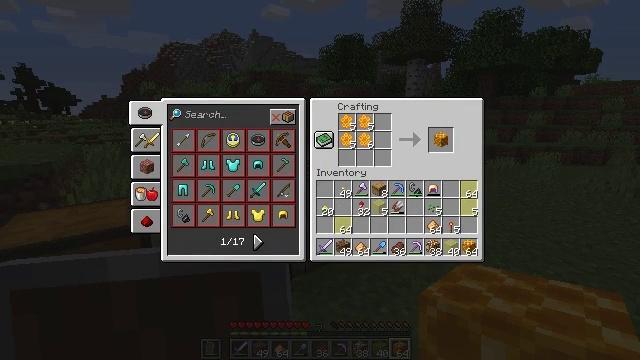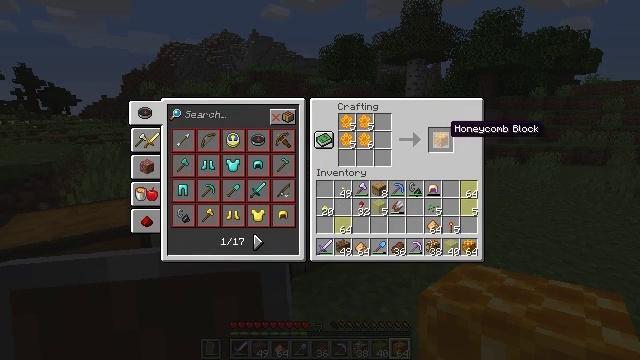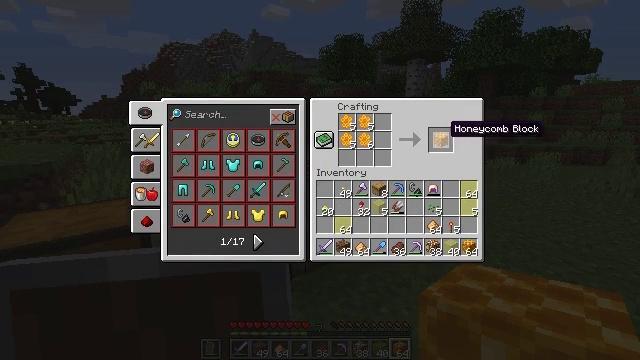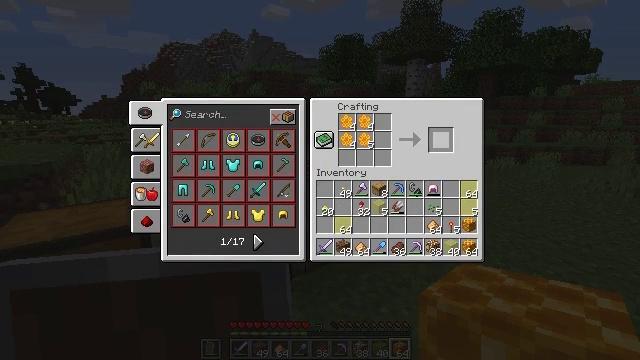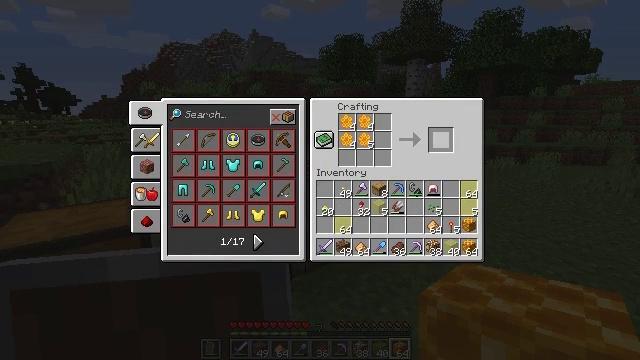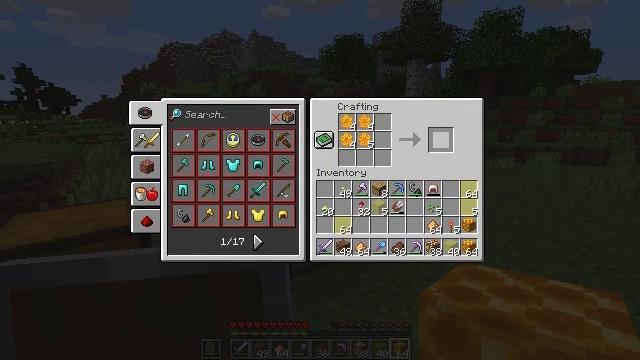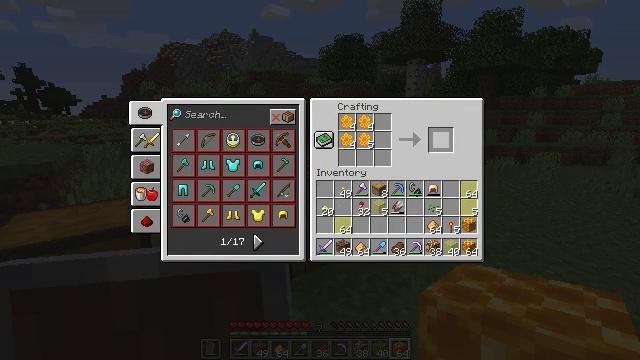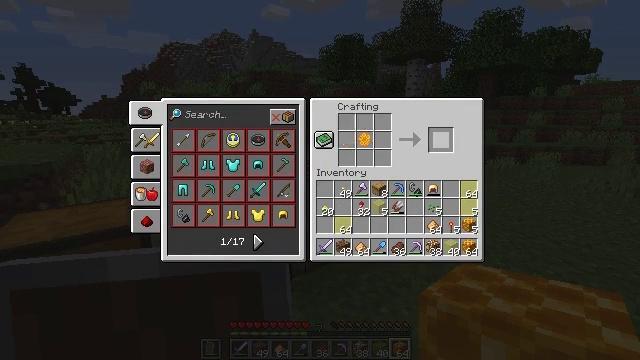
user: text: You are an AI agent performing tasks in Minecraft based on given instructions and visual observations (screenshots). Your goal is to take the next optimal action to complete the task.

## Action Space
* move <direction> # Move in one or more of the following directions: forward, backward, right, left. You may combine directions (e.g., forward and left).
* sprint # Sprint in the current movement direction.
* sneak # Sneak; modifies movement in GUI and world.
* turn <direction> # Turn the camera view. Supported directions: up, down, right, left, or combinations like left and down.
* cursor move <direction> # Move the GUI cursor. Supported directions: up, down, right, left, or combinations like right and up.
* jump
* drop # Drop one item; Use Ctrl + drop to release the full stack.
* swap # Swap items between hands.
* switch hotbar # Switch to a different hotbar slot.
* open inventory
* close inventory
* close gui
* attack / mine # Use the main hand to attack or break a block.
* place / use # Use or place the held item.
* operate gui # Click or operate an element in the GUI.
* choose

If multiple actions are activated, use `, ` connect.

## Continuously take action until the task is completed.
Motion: motion action
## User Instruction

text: Use 4 honeycombs to craft a honeycomb block.
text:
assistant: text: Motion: sneak, cursor move left
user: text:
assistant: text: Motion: sneak
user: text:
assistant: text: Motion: sneak, choose
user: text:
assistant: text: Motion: sneak, choose
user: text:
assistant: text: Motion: sneak
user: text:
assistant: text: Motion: sneak
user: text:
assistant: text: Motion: sneak
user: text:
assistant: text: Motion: sneak